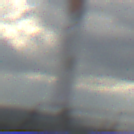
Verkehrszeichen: VerlaufVorfahrtsstrasse10
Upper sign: Stop
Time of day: MorningAfternoon
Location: Outdoor (RoadRail)
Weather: PartlyCloudy
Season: NotSpecified
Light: Natural